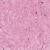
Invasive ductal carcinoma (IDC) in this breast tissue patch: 0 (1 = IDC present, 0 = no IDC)